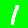
Digit: 1